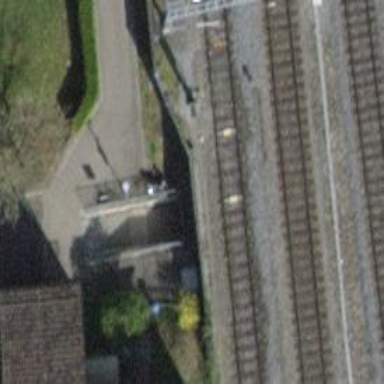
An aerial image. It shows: Set of steps on the road with adjacent ramp.